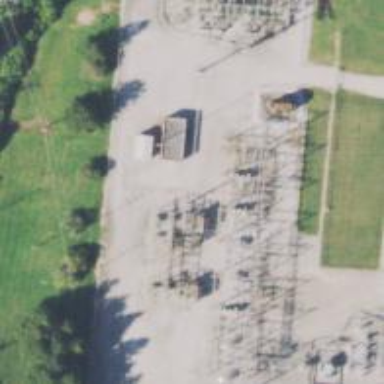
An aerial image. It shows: Switch for power supply.